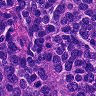
Metastatic tissue present: yes